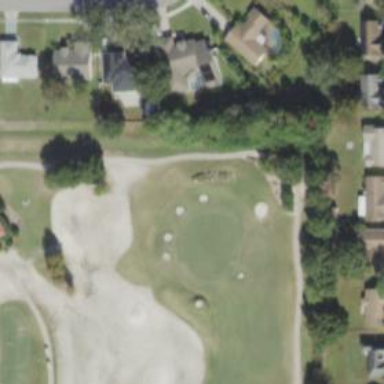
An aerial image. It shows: Golf cartpath that is also road path.